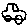
Label: car